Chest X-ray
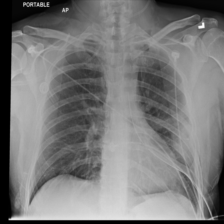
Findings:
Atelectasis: negative
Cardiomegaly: negative
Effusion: negative
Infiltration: positive
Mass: negative
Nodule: negative
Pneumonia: negative
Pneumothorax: negative
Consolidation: negative
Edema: negative
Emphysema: negative
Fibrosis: negative
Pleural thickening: negative
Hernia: negative